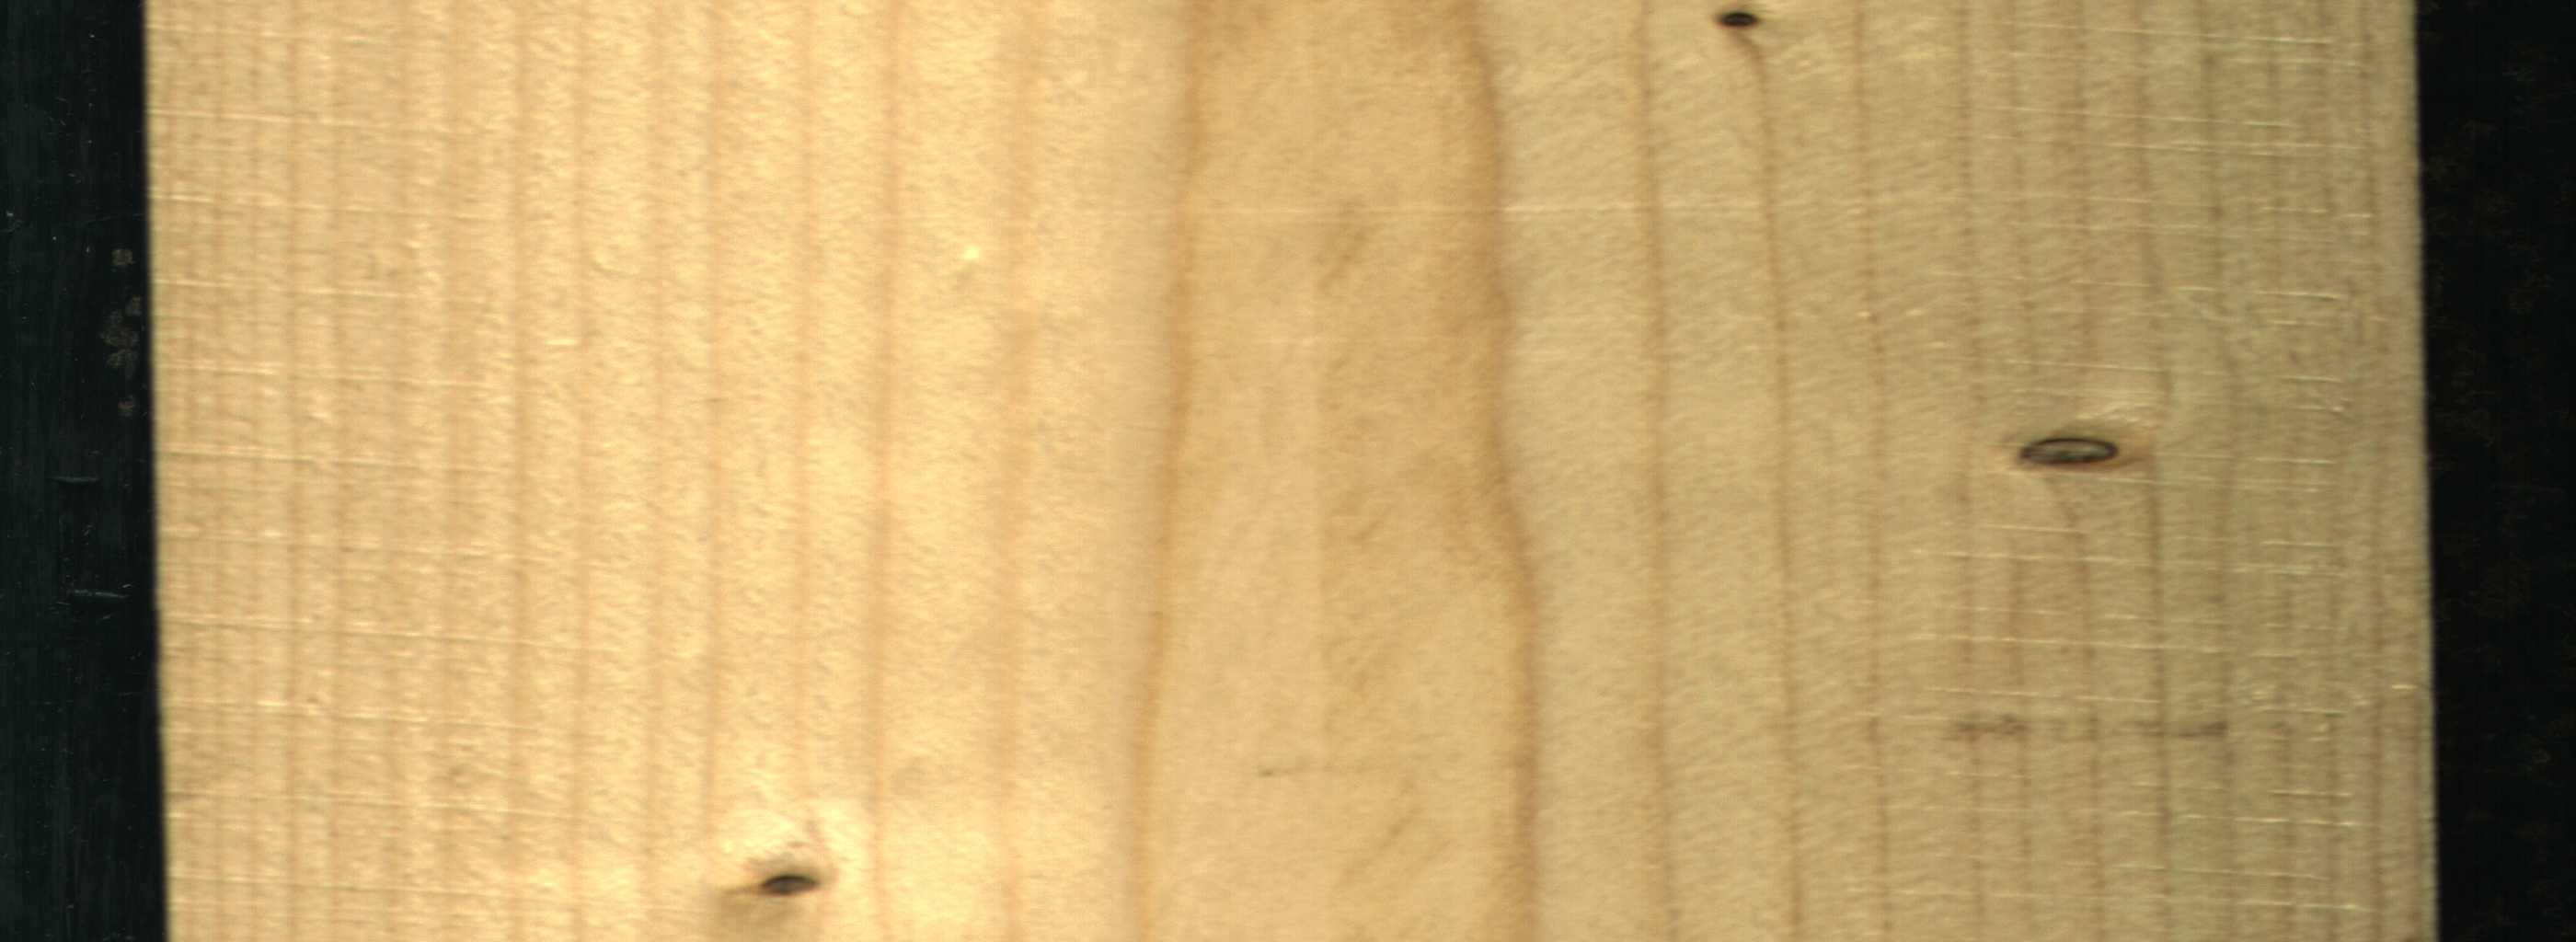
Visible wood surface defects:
Live_Knot
Live_Knot
Live_Knot